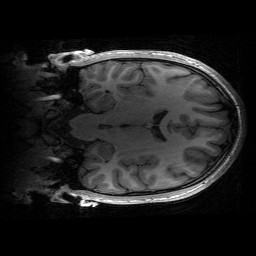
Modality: T1w
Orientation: coronal
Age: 17
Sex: male
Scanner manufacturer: siemens
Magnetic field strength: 3 T
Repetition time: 2.53 s
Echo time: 0.00297 s